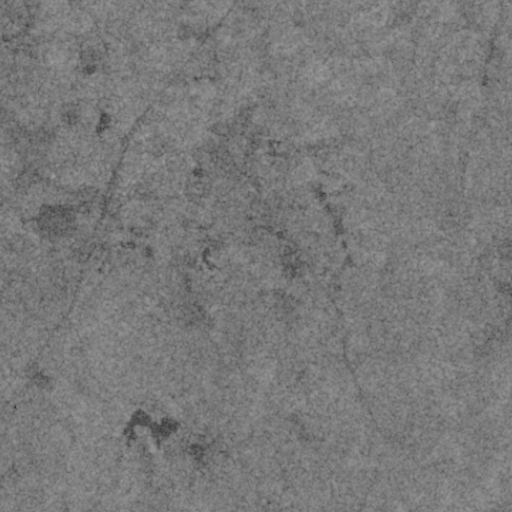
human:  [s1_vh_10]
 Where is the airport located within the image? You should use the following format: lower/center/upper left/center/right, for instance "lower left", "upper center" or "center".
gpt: The airport is located in the center of the image.
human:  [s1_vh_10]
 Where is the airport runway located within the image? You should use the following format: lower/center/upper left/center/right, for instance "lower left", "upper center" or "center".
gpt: The airport runway is located in the center of the image.
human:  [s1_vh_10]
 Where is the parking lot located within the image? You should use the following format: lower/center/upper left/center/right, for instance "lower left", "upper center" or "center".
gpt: The parking lot is located in the upper center of the image.
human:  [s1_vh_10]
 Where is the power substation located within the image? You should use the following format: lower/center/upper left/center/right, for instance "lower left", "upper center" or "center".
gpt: The power substation is located in the center left of the image.
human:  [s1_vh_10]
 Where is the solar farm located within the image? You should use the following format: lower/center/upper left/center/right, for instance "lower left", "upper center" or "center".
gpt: The solar farm is located in the upper center of the image.
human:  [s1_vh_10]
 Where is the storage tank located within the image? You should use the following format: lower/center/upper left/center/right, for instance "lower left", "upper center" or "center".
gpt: The storage tank is located in the upper left of the image.
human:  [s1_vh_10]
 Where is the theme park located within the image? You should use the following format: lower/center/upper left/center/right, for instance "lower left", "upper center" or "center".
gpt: The theme park is located in the upper center of the image.
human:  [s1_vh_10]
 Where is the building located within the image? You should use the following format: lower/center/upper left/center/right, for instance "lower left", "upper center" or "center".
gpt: There is no building in the image.

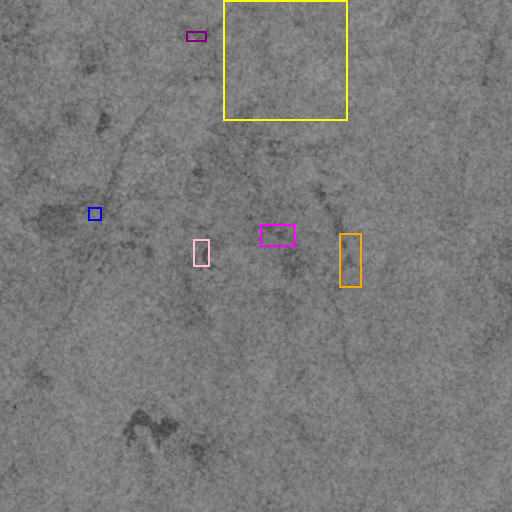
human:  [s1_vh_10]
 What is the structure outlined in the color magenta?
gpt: The structure outlined in magenta is an airport.
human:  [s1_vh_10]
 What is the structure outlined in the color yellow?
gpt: The structure outlined in yellow is a crop field.
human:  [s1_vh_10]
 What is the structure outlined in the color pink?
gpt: The structure outlined in pink is a dam.
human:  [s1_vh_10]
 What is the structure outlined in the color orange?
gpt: The structure outlined in orange is a park.
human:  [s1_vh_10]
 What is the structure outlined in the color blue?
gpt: The structure outlined in blue is a power substation.
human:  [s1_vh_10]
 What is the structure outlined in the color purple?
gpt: The structure outlined in purple is a theme park.
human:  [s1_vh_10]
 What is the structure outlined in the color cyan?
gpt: There is no cyan outline.